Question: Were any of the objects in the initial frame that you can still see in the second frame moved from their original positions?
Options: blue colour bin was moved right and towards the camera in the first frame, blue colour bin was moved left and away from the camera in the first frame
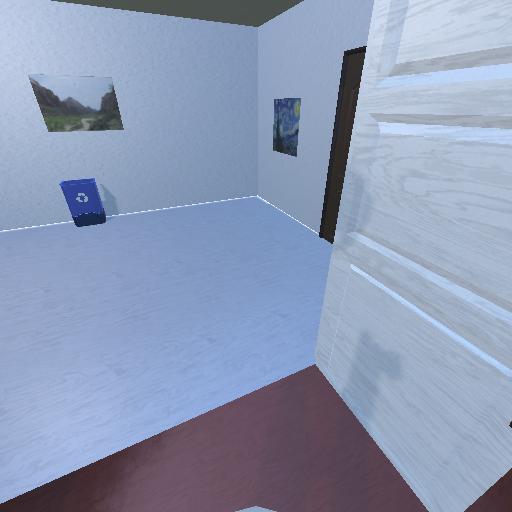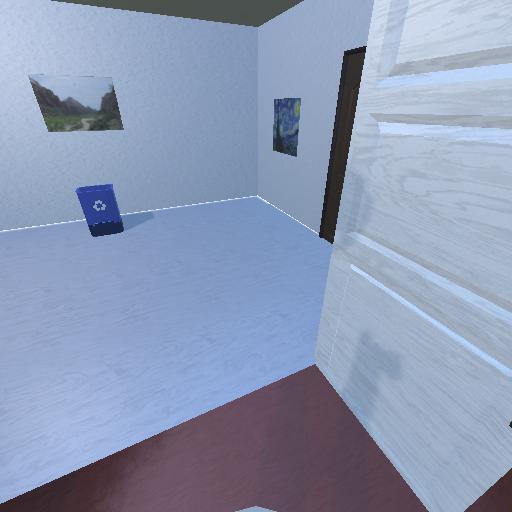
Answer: blue colour bin was moved right and towards the camera in the first frame